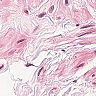
Metastatic tissue present: no